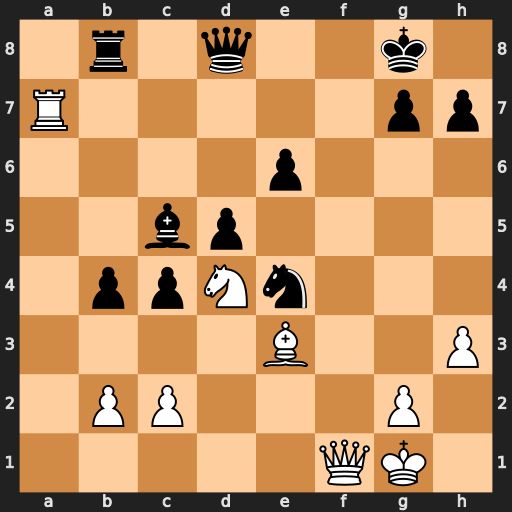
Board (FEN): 1r1q2k1/R5pp/4p3/2bp4/1ppNn3/4B2P/1PP3P1/5QK1
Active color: w
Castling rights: -
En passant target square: -
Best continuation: Qf7+ Kh8 Qxg7#